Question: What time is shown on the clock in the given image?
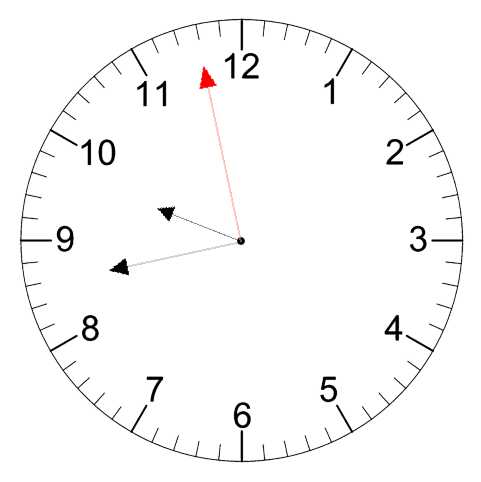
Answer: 09:42:58